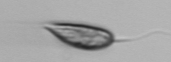
Label: Prorocentrum_triestinum